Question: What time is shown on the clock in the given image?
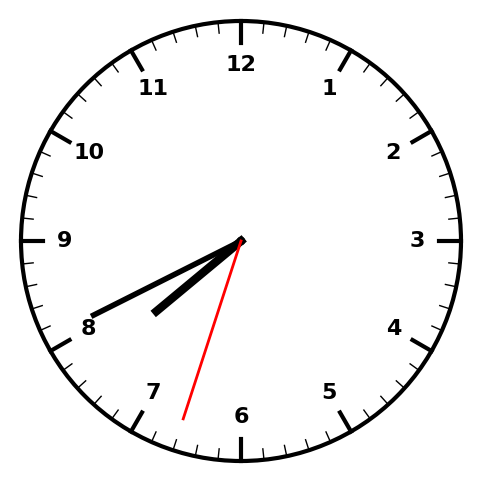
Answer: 07:40:33